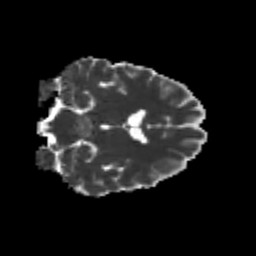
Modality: MD
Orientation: coronal
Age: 24
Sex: male
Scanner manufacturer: siemens
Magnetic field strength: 3 T
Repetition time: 3.5 s
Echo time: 0.104 s